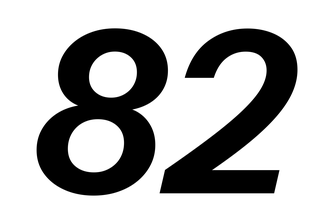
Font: InstrumentSans-Italic_SemiBold_Italic